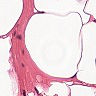
Metastatic tissue present: no